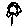
Label: flower